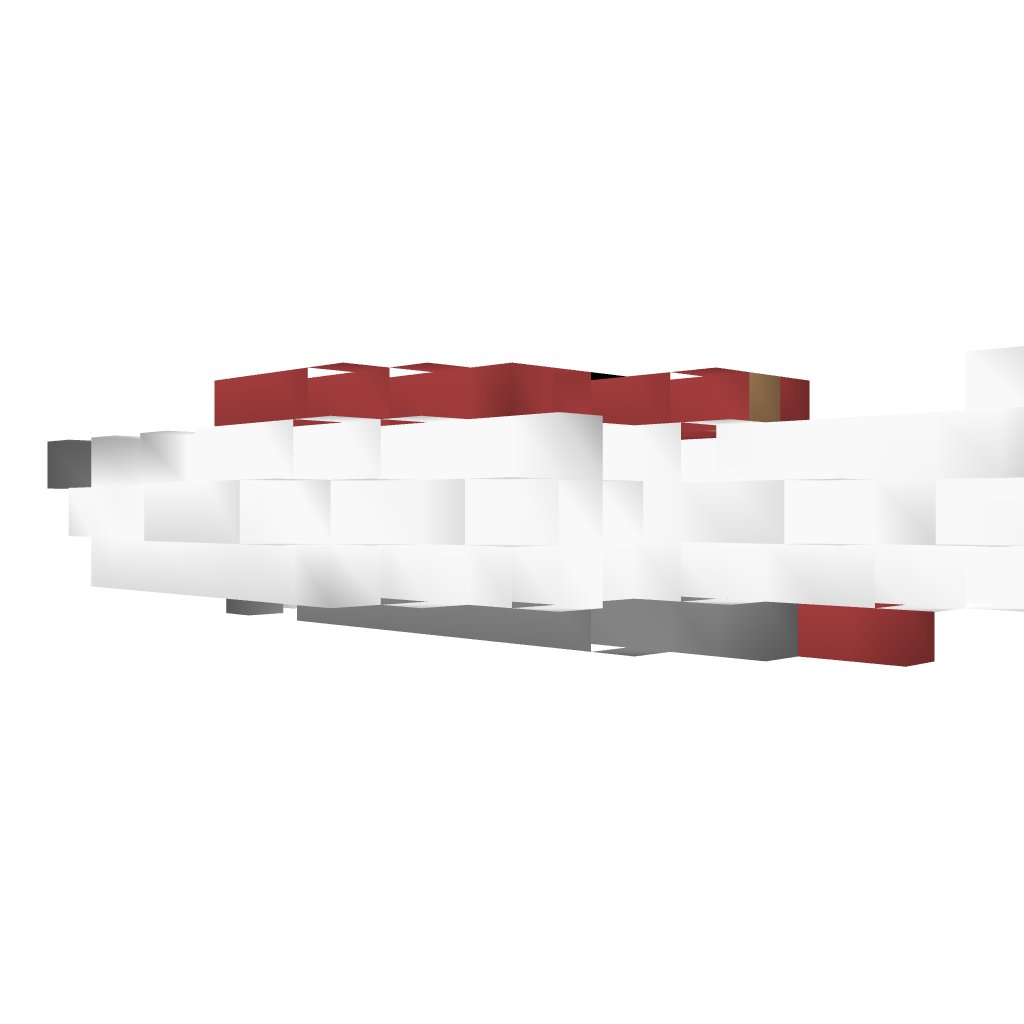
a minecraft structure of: Assault Airship - Silver Empire Warship Assault Craft bad low quality